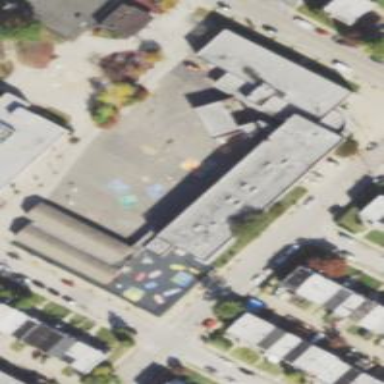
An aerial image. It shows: Elementary school.